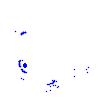
Particle: pion